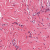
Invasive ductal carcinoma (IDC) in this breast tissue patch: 0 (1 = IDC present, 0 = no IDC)